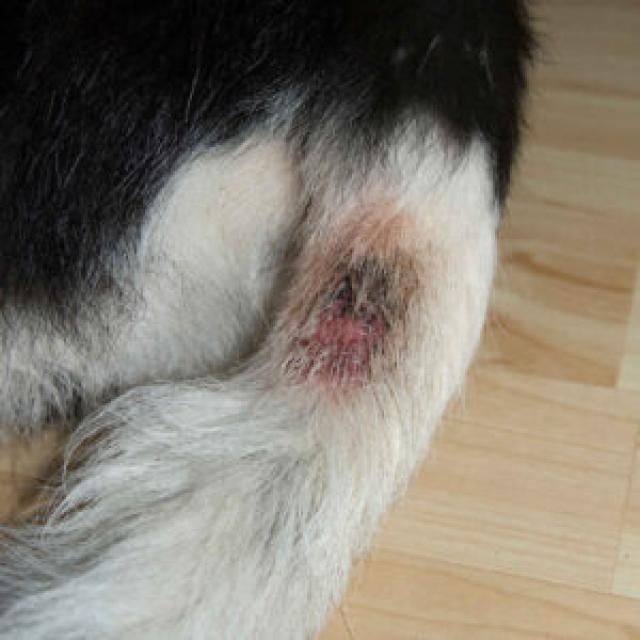
Canine dermatitis — inflammation of the skin presenting with erythema, pruritus, papules, and excoriation. May be allergic, contact, or atopic in origin.